Question: For the question <URL>, he says the following:
> "If you want the ellipse to represent
a specific level of standard
deviation, the correct way of doing is
by scaling the covariance matrix"
and the code to scale it was given as
'''
STD = 2; %# 2 standard deviations
conf = 2*normcdf(STD)-1; %# covers around 95% of population
scale = chi2inv(conf,2); %# inverse chi-squared with dof=#dimensions
Cov = cov(X0) * scale;
[V D] = eig(Cov);
'''
I don't understand the first 3 lines of the above code snippet. How is the scale calculated by 'chi2inv(conf,2)', and what is the rationale behind multiplying it with the covariace matrix?
I also found that if I scale it with 1.5 STD, i.e. 86% tiles, the ellipse can cover all of the points, my points set are clumping together, at almost all the cases. On the other hand, if I scale it with 3 STD, i.e. 99%tiles, the ellipse is far too big. Then how can I choose a STD to just tightly cover the clumping points?
Here is an example:
The inner ellipse corresponds to 1.5 STD and outer to 2.5 STD. why 1.5 STD is tightly cover the clumping white points? Is there any approach or reason to define it?

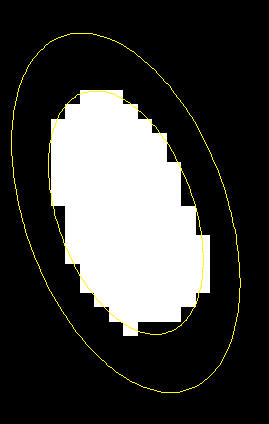
Answer: The objective of displaying an ellipse around the data points is to show the confidence interval, or in other words, "how much of the data is within a certain standard deviation way from the mean"
In the above code, he has chosen to display an ellipse that covers 95% of the data points. For a normal distribution, ~67% of the data is 1 s.d. away from the mean, ~95% within 2 s.d. and ~99% within 3 s.d. (the numbers are off the top of my head, but you can easily verify this by calculating the area under the curve). Hence, the value 'STD=2;' You'll find that 'conf' is approx '0.95'.
The distance of the data points from the centroid of the data goes something like '(xi^2+yi^2)^0.5', ignoring coefficients. Sums of squares of random variables follow a chi-square distribution and hence to get the corresponding 95 percentile, he uses the inverse chi-square function, with d.o.f. 2, as there are two variables.
Lastly, the rationale behind multiplying the scaling constant follows from the fact that for a square matrix 'A' with eigenvalues 'a1,...,an', the eigenvalues of a matrix 'kA', where 'k' is a scalar is simply 'ka1,...,kan'. The eigenvalues give the corresponding lengths of the major/minor axis of the ellipse, and so scaling the ellipse or the eigenvalues to the 95%tile is equivalent to multiplying the covariance matrix with the scaling factor.
Cheng, although you might already know this, I suggest that you also read <URL> to a question on randomness. Consider a Gaussian random variable with zero mean, unit variance. The PDF of a collection of such random variables looks like this

Now, if I were to take two such collections of random variables, square them separately and add them to form a single collection of a new random variable, its distribution looks like this

This is the chi-square distribution with 2 degrees of freedom (since we added two collections).
The equation of the ellipse in the above code can be written as 'x^2/a^2 +y^2/b^2=k', where 'x','y' are the two random variables, 'a' and 'b' are the major/minor axes, and 'k' is some scaling constant that we need to figure out. As you can see, the above can be interpreted as squaring and adding two collections of Gaussian random variables, and we just saw above what its distribution looks like. So, we can say that 'k' is a random variable that is chi-square distributed with 2 degrees of freedom.
Now all that needs to be done is to find a value for 'k' such that 95%ile of the data is within it. Just like the 1s.d, 2s.d, 3s.d. percentiles that we're familiar with Gaussians, the 95%tile for chi-square with 2 degrees of freedom is around 6.18. This is what Amro obtains from the 'chi2inv' function. He could have just as well written 'scale=chi2inv(0.95,2)' and it would have been the same. It's just that talking in terms of 'n' s.d. away from the mean is intuitive.
Just to illustrate, here's a PDF of the chi-square distribution above, with 95% of the area < some 'x' shaded in red. This 'x' is ~6.18.

Hope this helped.